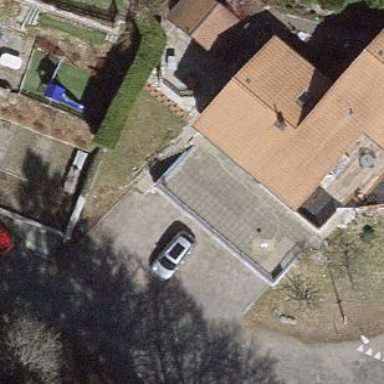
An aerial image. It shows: Semidetached house.